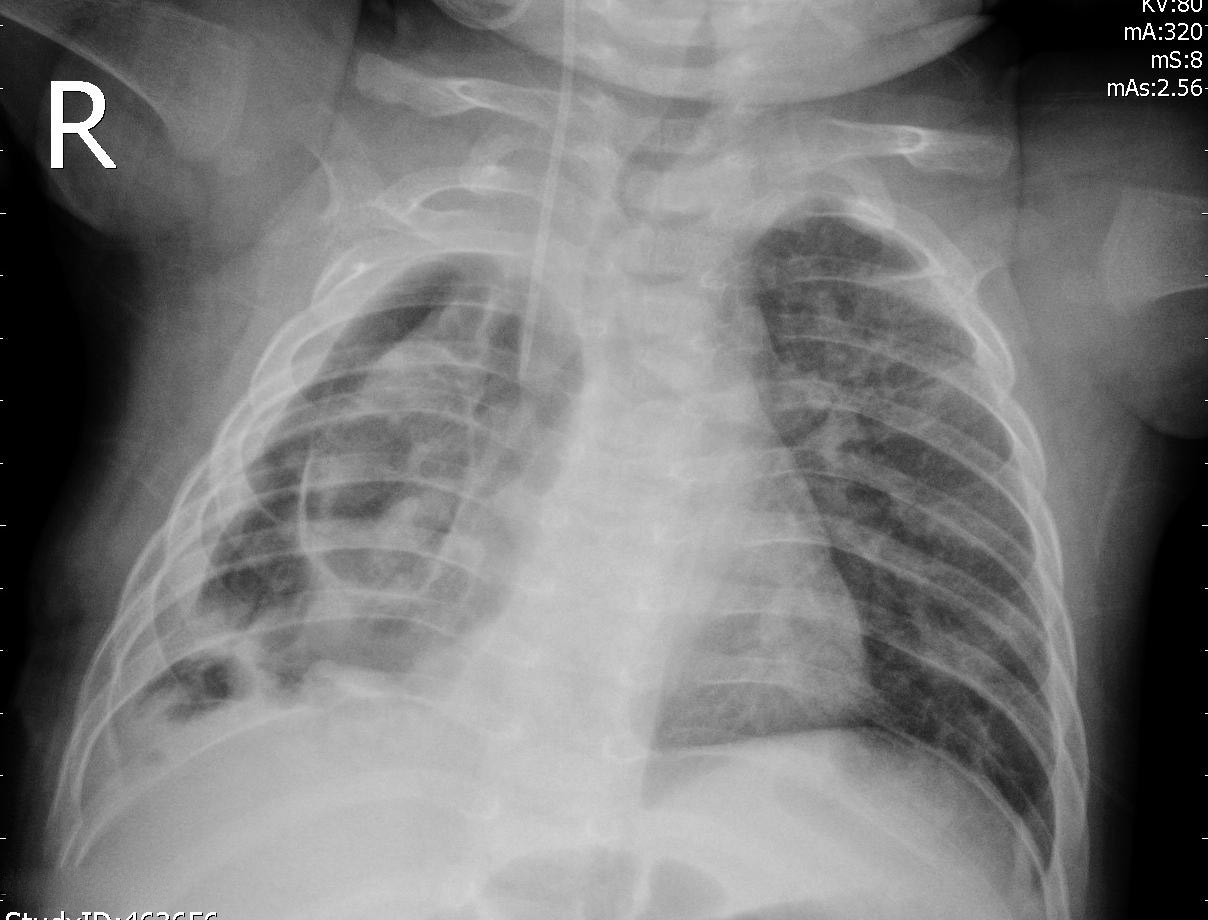
Diagnosis: PNEUMONIA